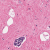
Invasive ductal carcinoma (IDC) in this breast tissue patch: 0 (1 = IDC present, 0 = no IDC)